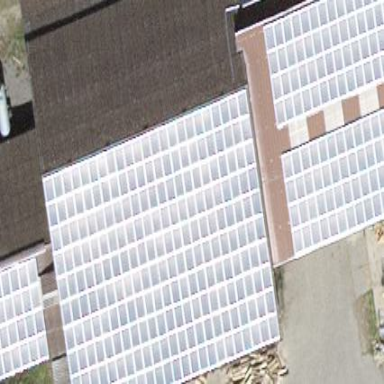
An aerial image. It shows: Solar power generator utilizing photovoltaic technology with solar photovoltaic panels.